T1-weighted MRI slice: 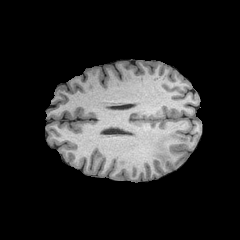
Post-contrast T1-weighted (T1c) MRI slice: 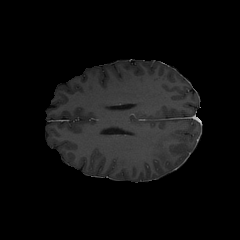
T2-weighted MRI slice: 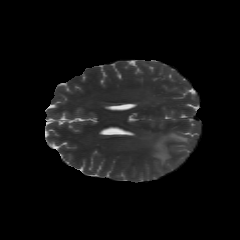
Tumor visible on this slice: yes